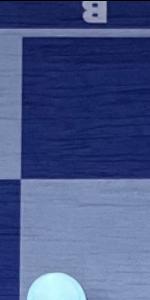
Label: Empty